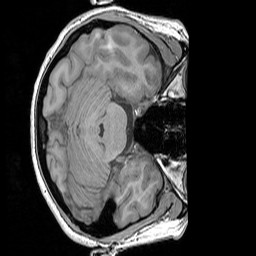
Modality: T1w
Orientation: axial
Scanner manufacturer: siemens
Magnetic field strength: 3 T
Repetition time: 1.83 s
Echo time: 0.00303 s